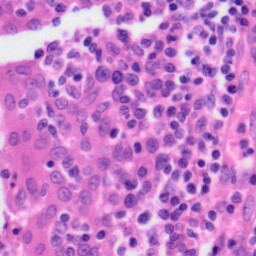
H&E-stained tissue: Tonsil